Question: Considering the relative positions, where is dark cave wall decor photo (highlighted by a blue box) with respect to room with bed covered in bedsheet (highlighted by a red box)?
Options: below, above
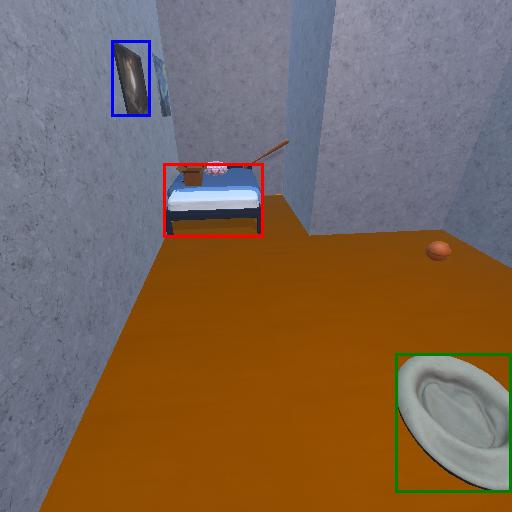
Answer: below